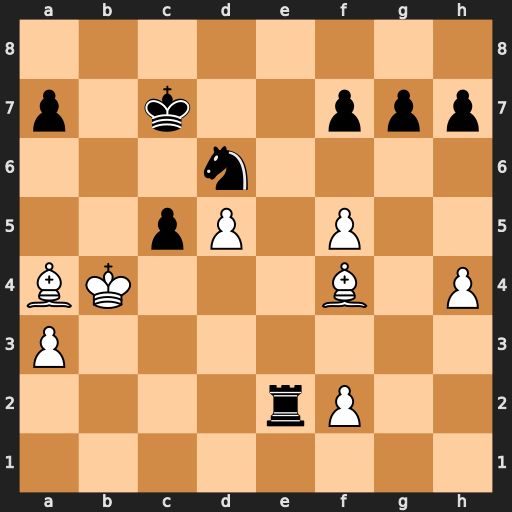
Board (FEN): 8/p1k2ppp/3n4/2pP1P2/BK3B1P/P7/4rP2/8
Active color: w
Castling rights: -
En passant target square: -
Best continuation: Kxc5 Re4 Bxd6+